Fundus camera: zeiss
Shooting center: fovea
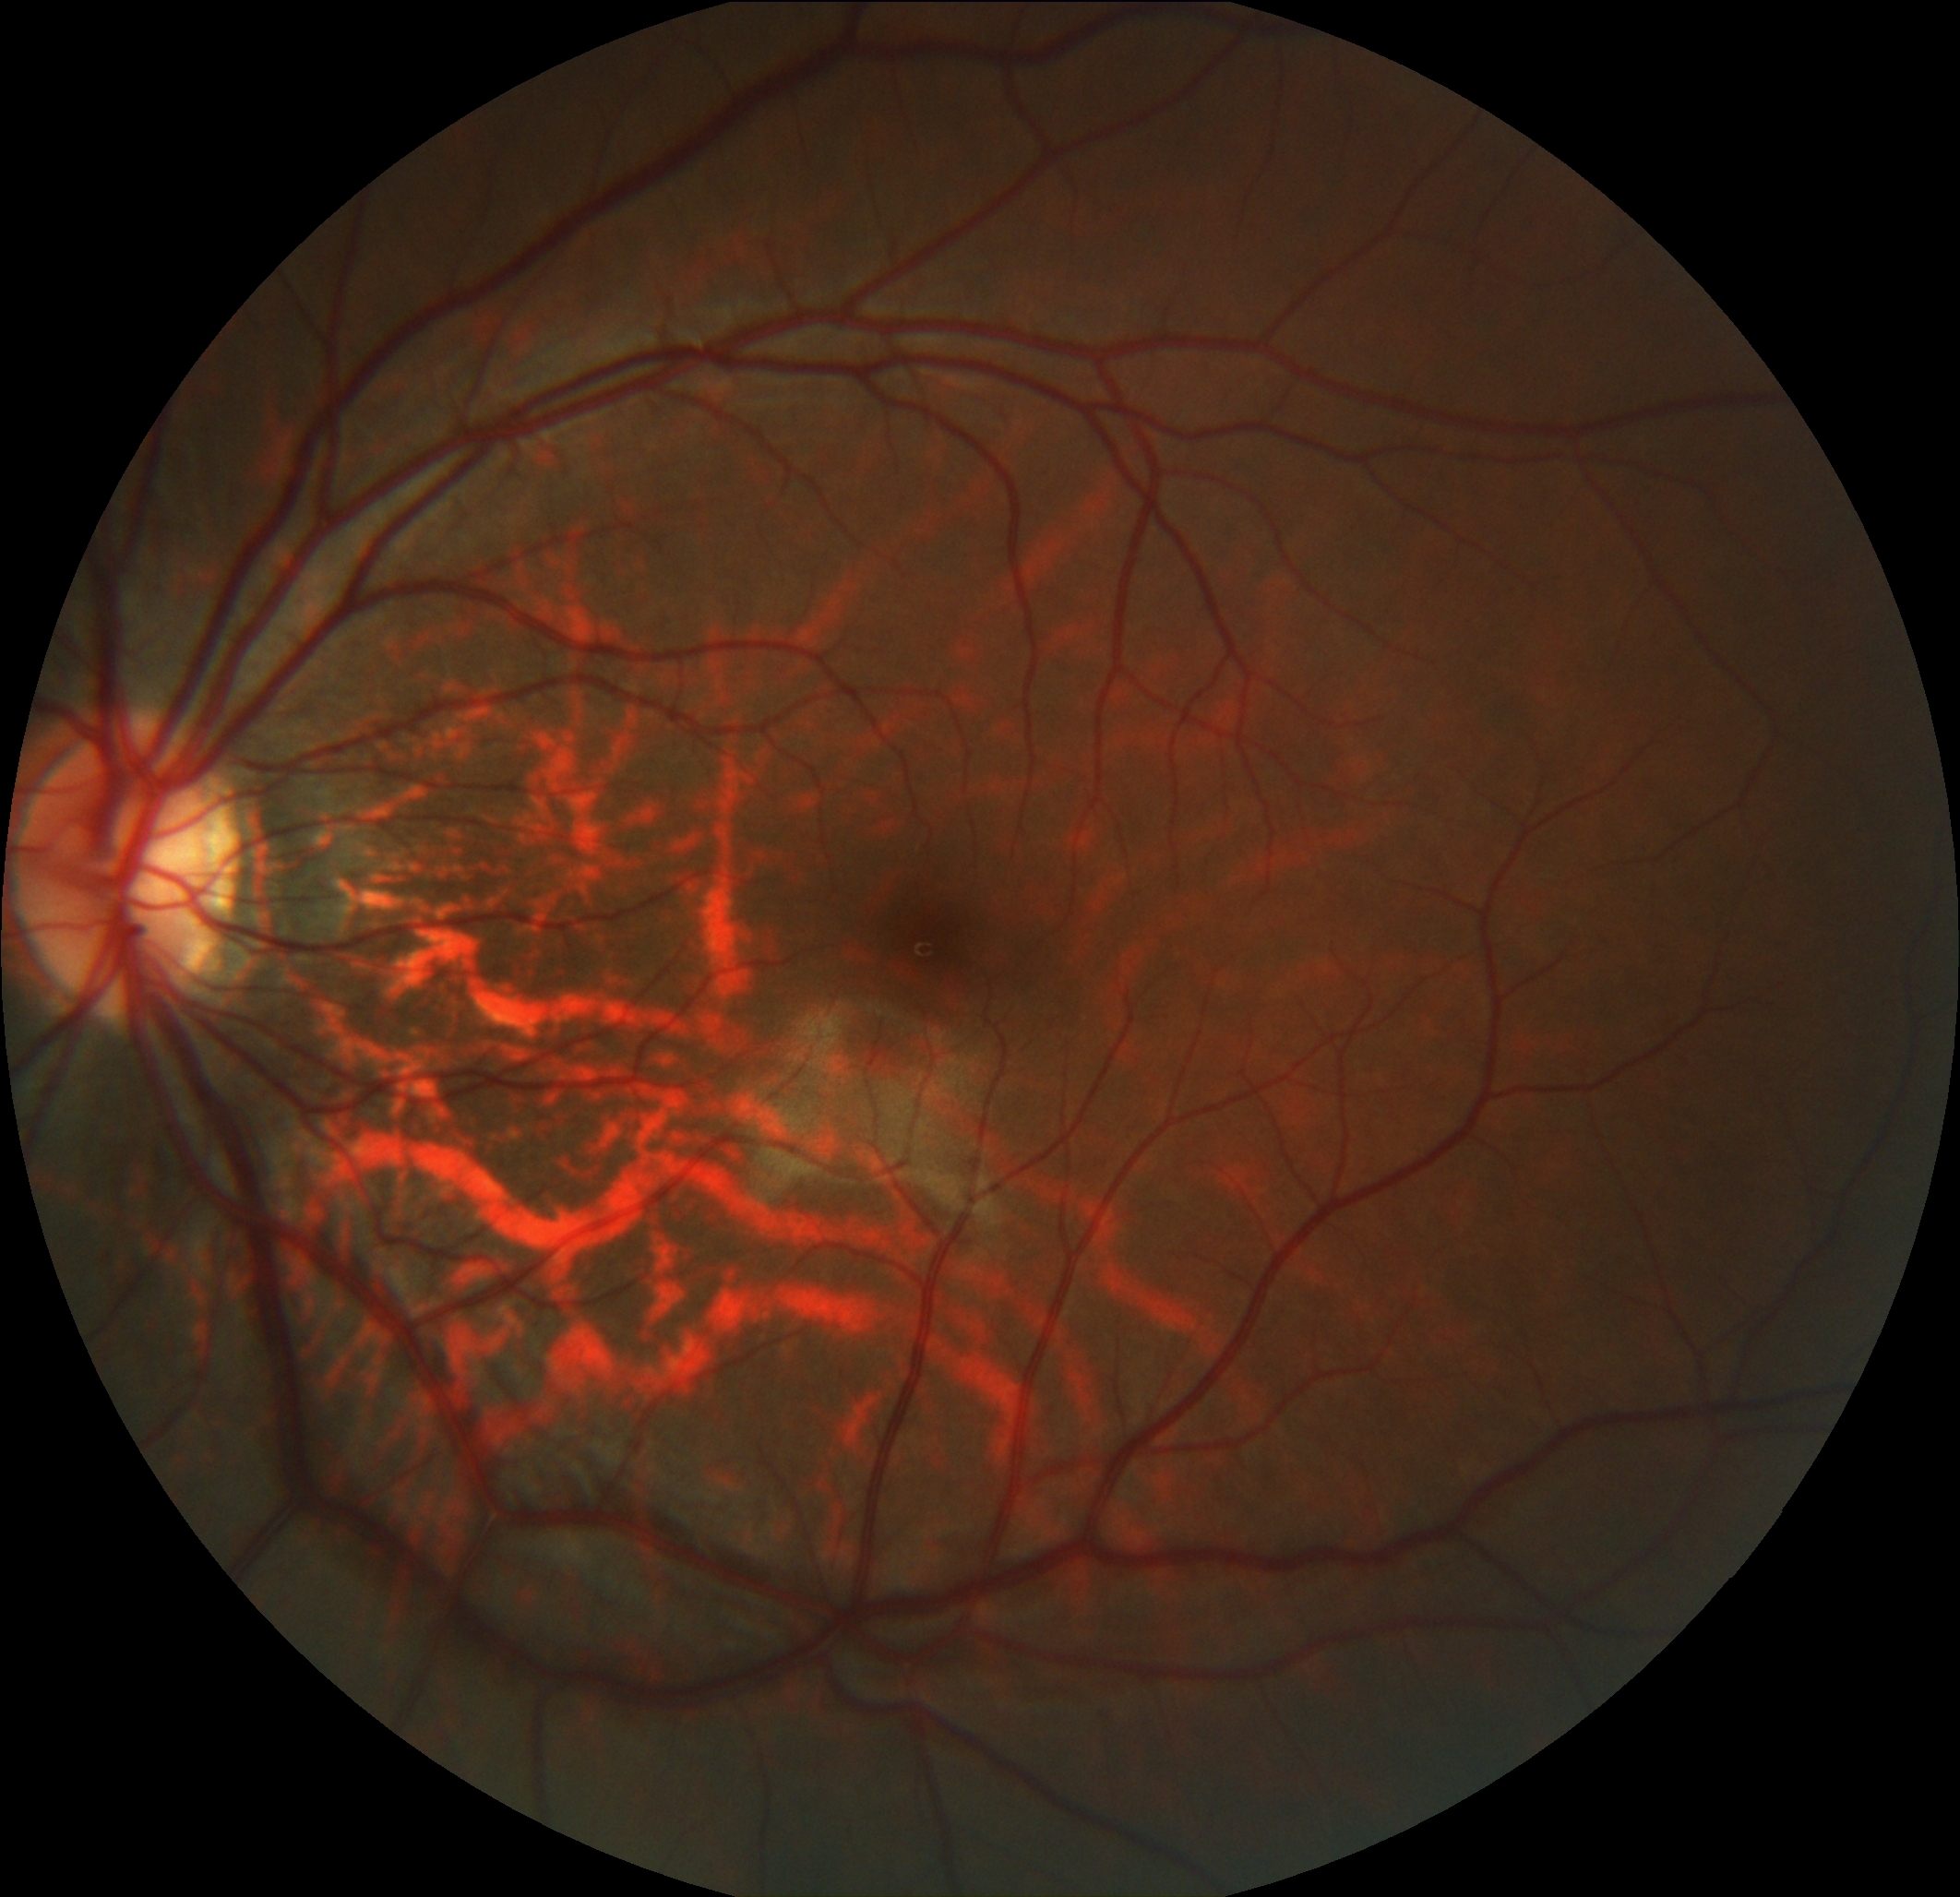
Pathologic myopia: no
Patchy retinal atrophy: present
Retinal detachment: absent